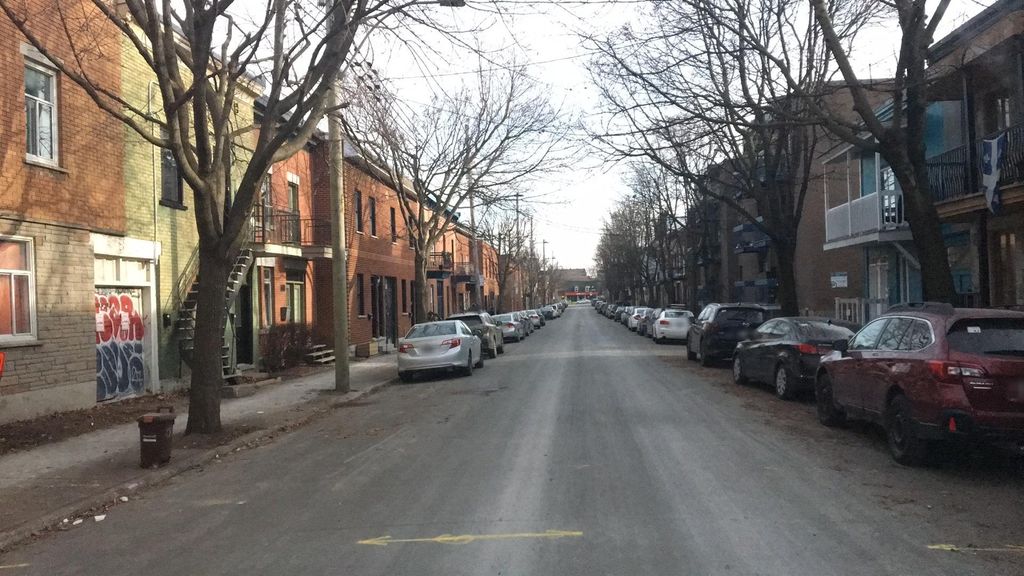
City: montreal